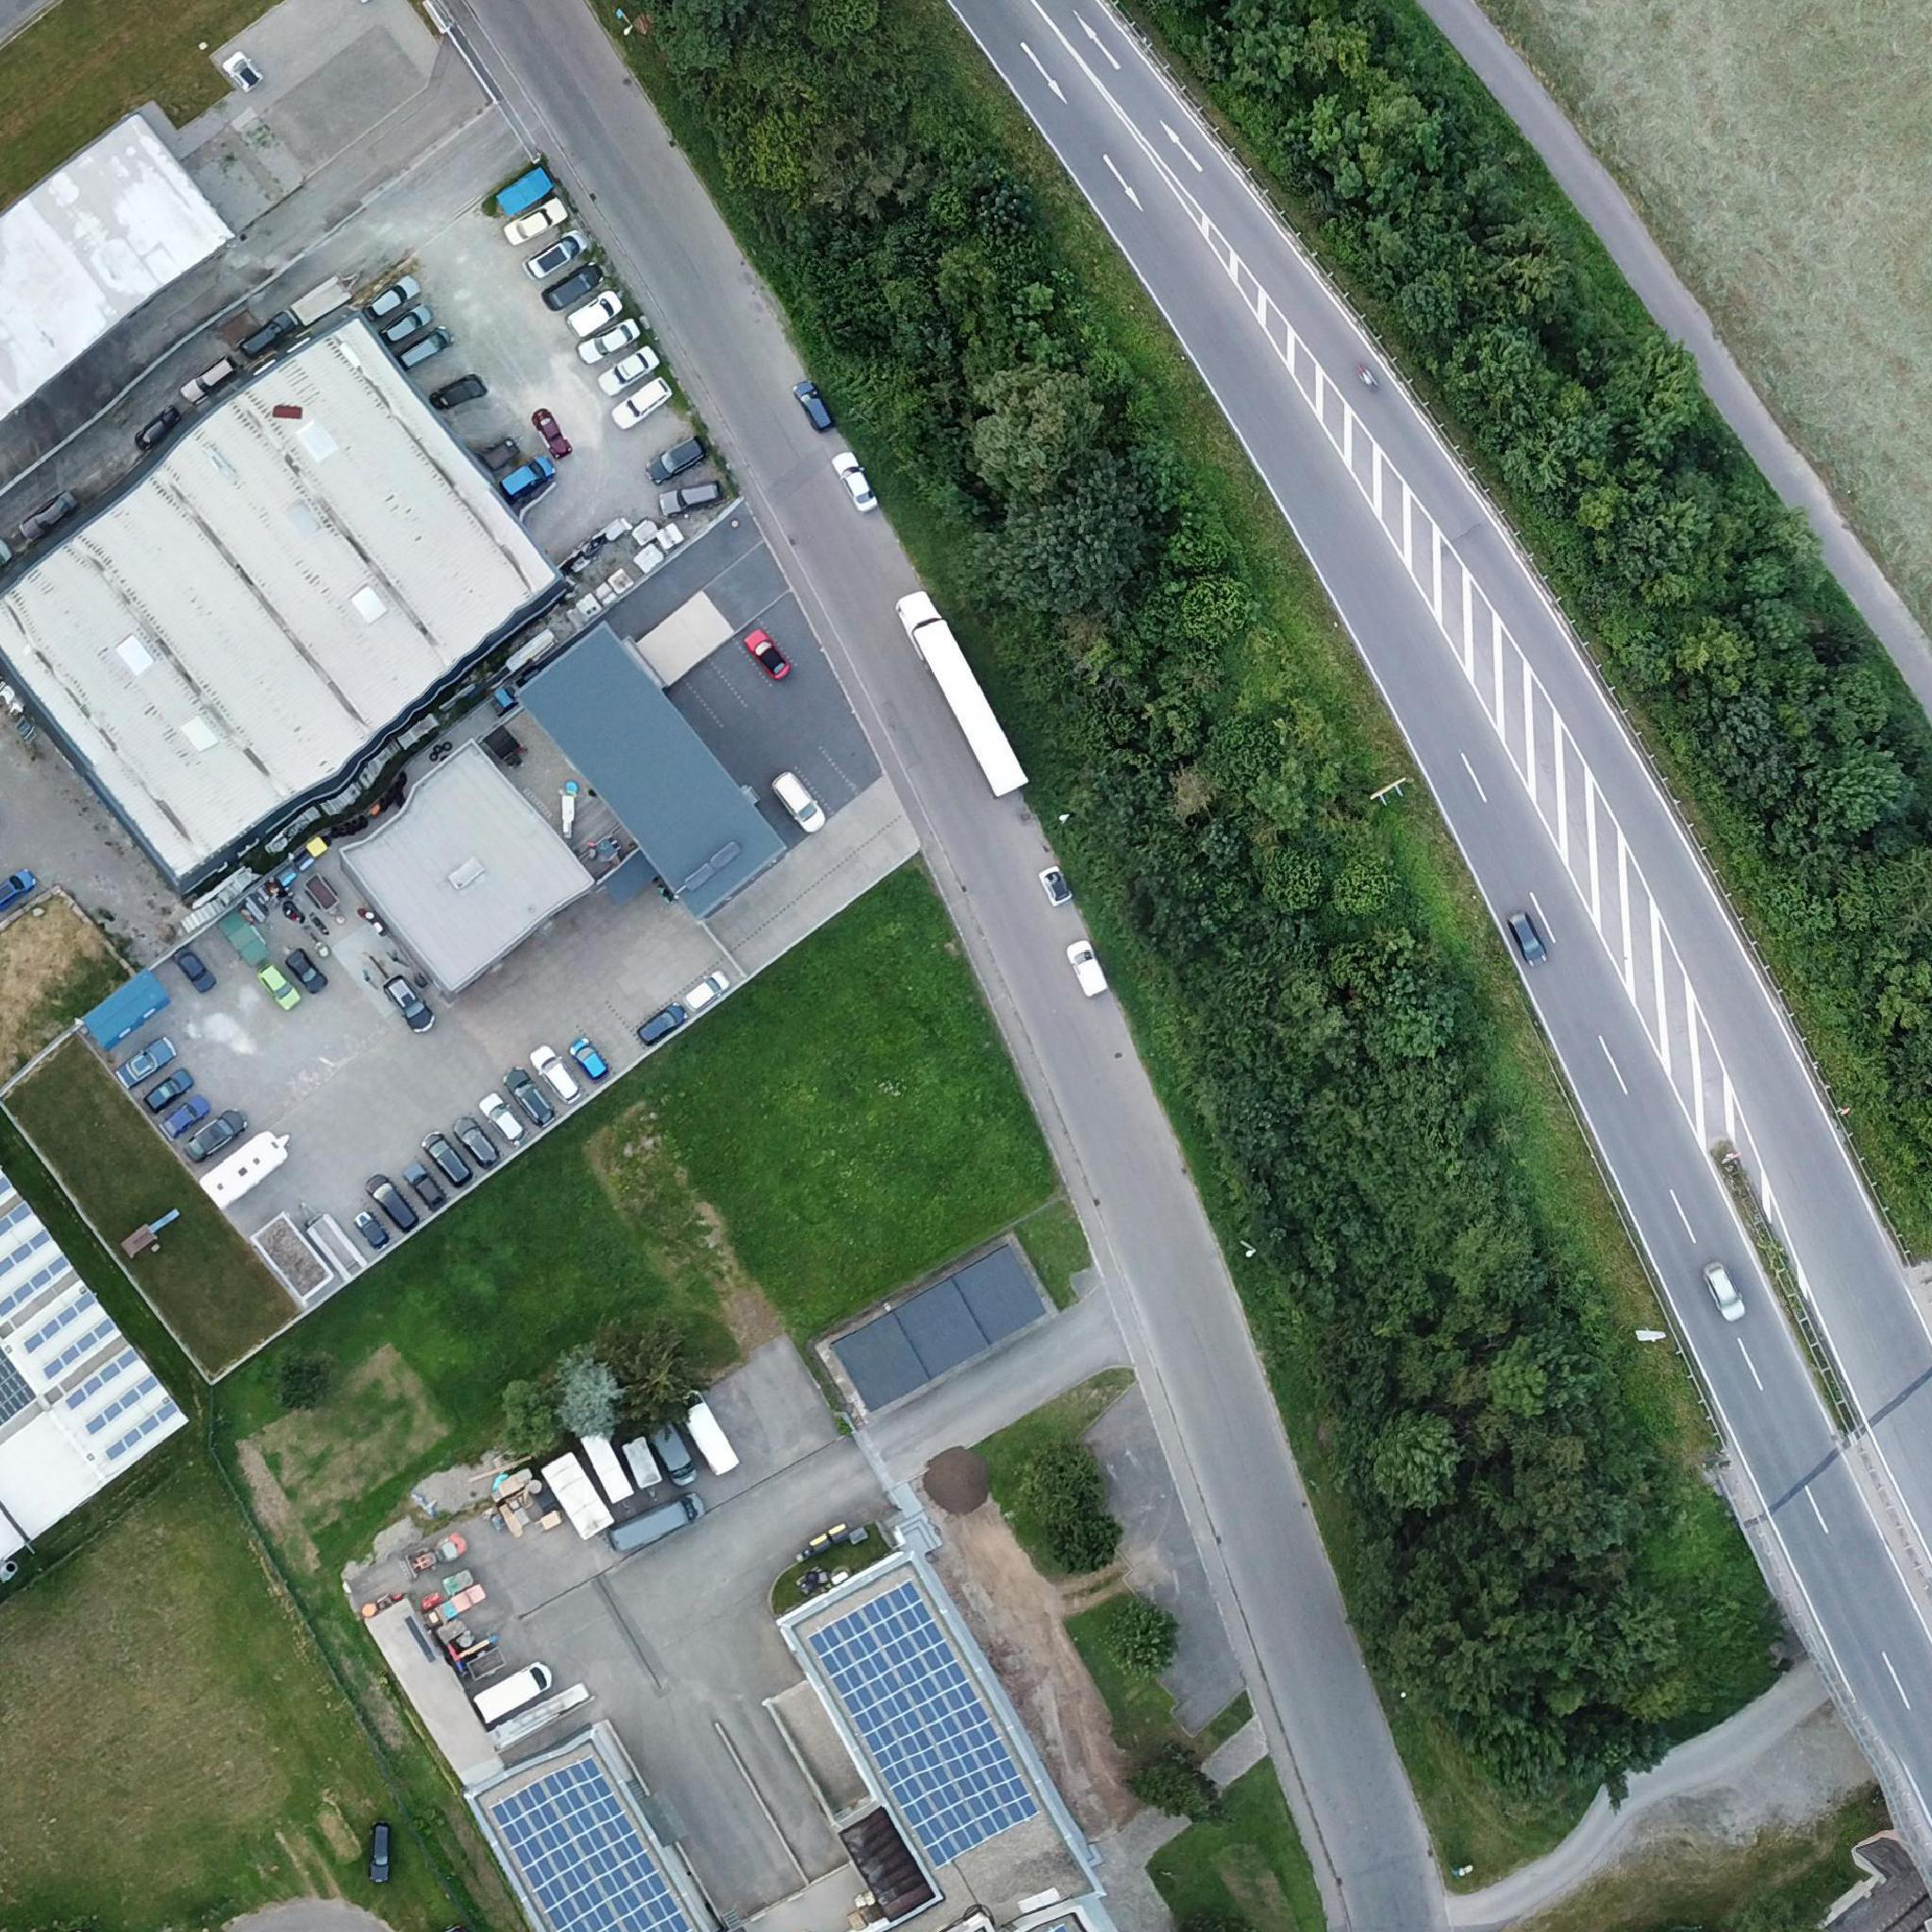
Biome: Western European broadleaf forests